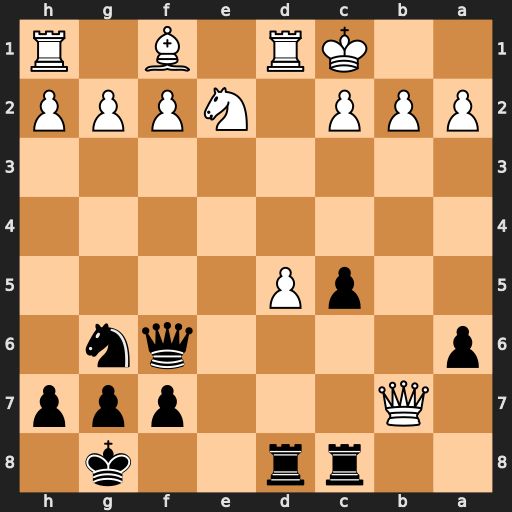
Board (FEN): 2rr2k1/1Q3ppp/p4qn1/2pP4/8/8/PPP1NPPP/2KR1B1R
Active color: b
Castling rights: -
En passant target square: -
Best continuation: Rb8 Qb3 Rxb3